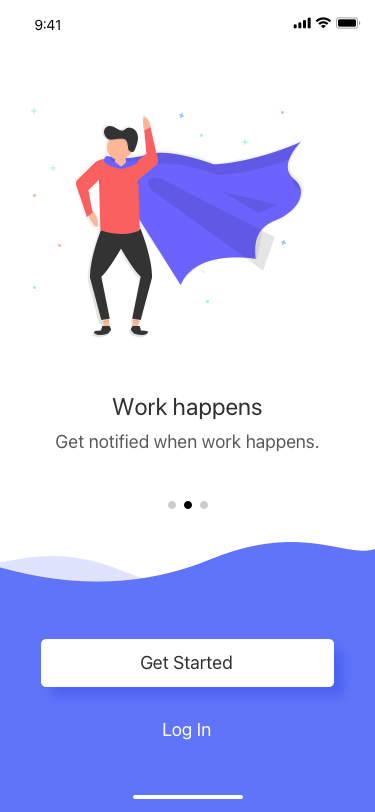
Text in this UI design:
Work happens
Get notified when work happens.
Get Started
Log In